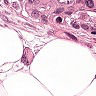
Metastatic tissue present: yes